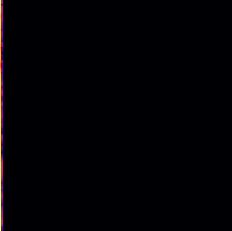
Sound class: Helicopter